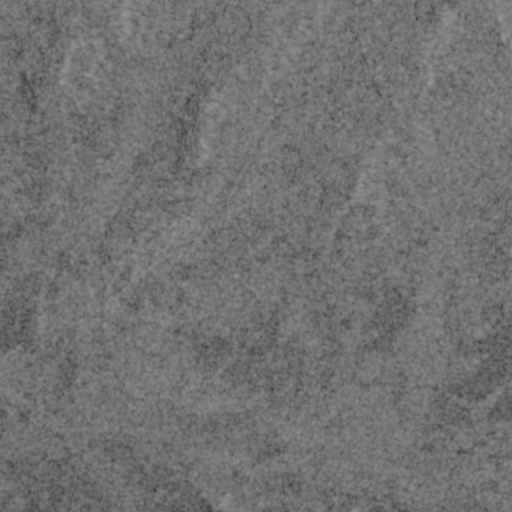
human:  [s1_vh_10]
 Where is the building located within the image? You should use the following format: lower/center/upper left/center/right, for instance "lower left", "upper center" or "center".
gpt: The building is located in the center left of the image.
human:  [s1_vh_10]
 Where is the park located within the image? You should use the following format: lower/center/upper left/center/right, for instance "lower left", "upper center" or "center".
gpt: There is no park in the image.

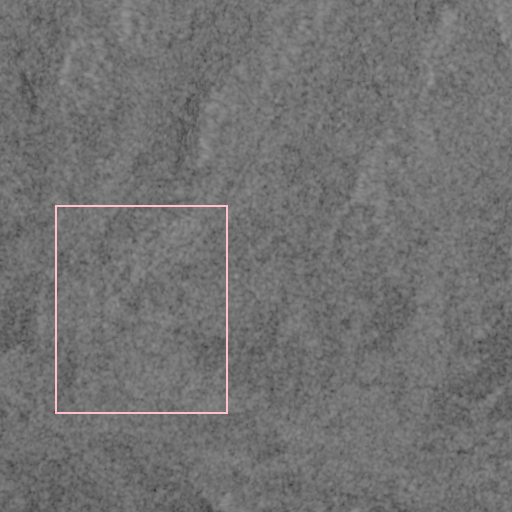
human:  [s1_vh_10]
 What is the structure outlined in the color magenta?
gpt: There is no magenta outline.
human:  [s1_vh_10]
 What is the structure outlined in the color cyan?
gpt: There is no structure outlined in cyan.